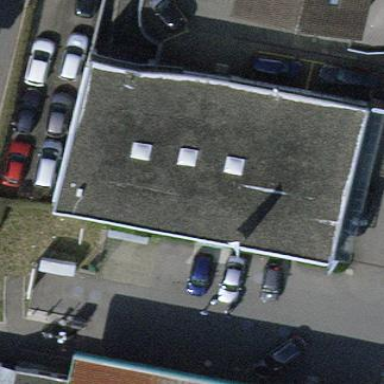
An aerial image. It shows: Retail building.